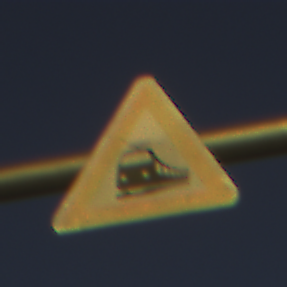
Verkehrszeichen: Bahnuebergang
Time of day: SunriseSunset
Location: Outdoor (Nature)
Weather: Clear
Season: NotSpecified
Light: Natural